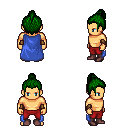
a pixel art fantasy rpg character, male body template, human, tanned skin, blue cape, red pants, green short topknot hairstyle, cloth bracers, maroon shoes, four views (front, back, left, right), 2x2 character sprite sheet, small pixel art, hard edges, no anti-aliasing